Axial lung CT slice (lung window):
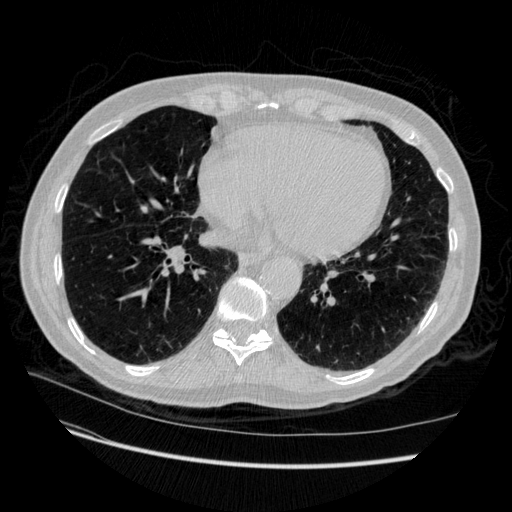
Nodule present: no